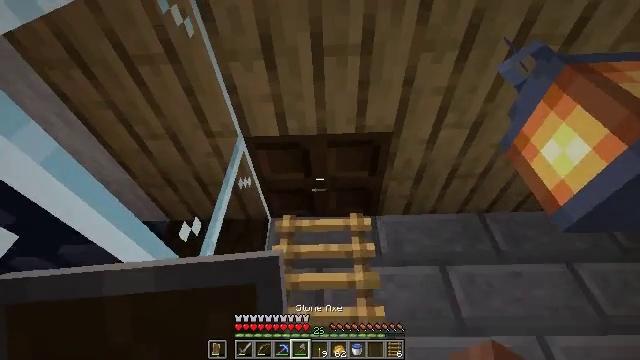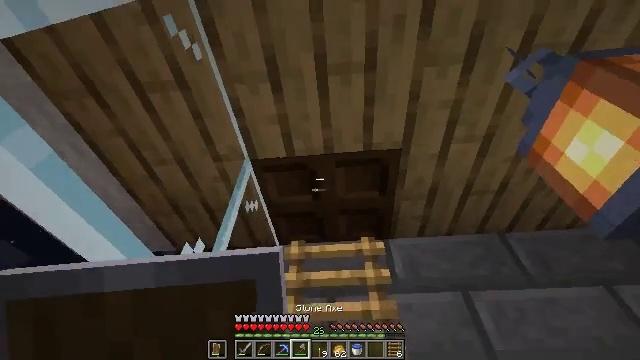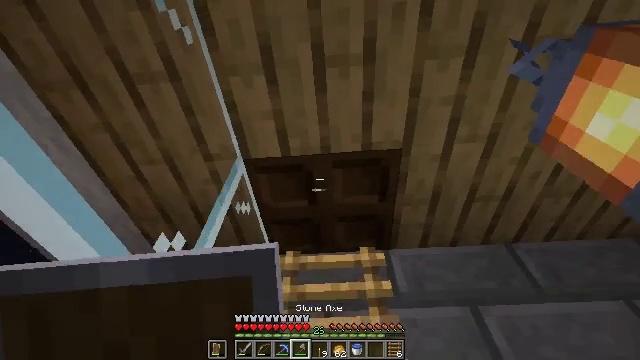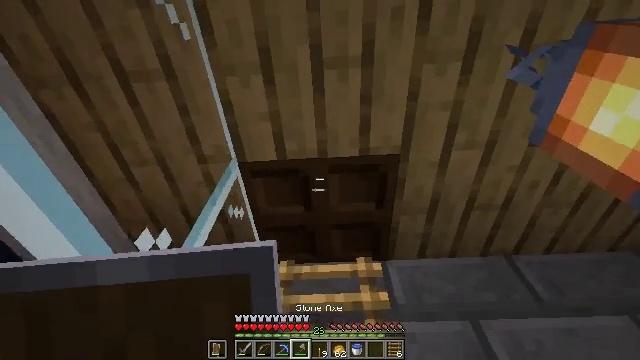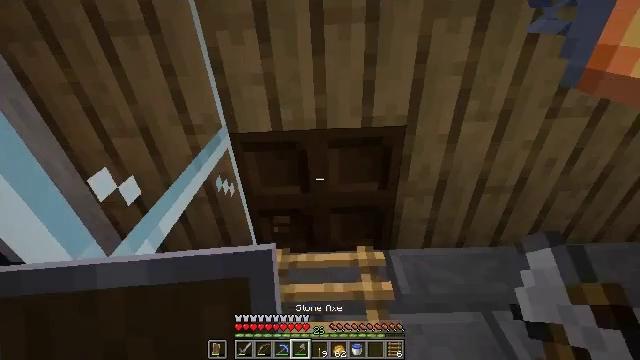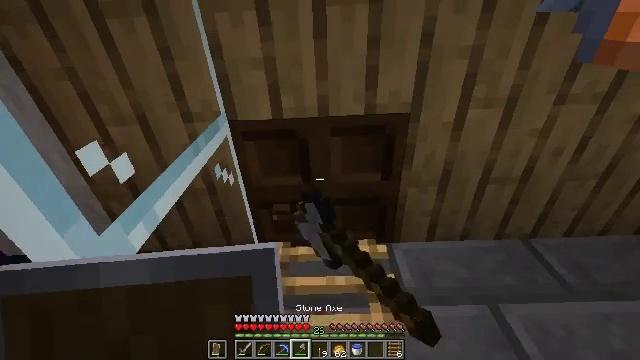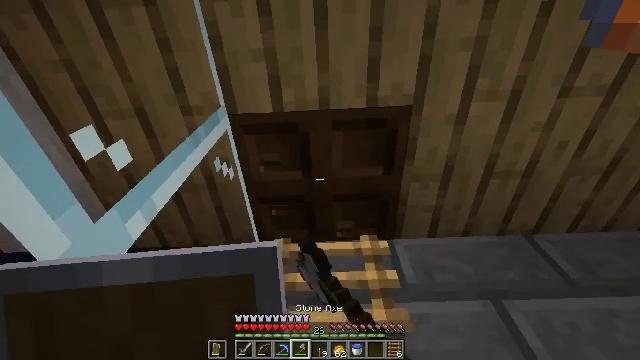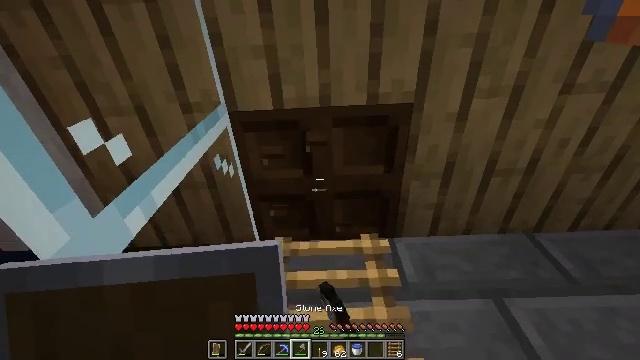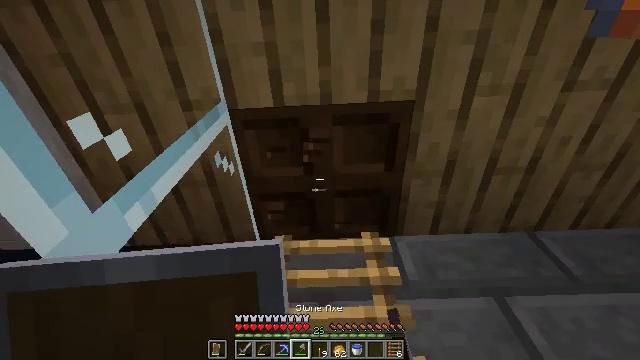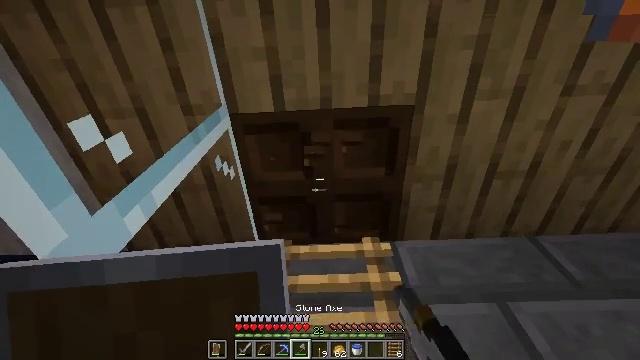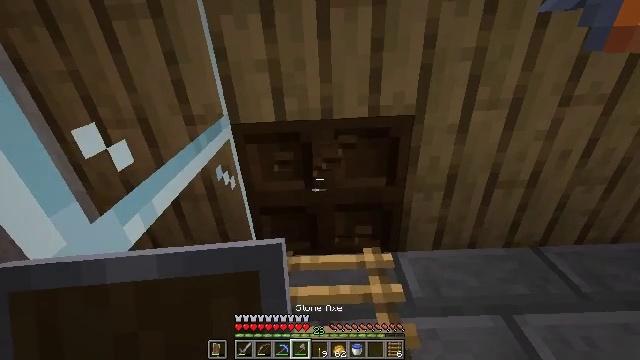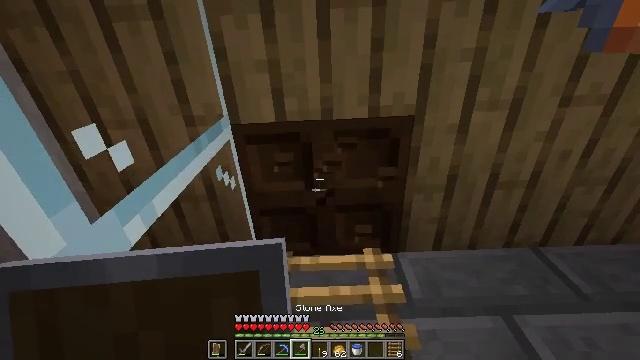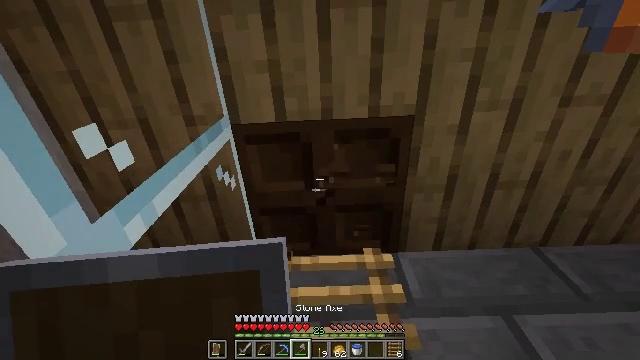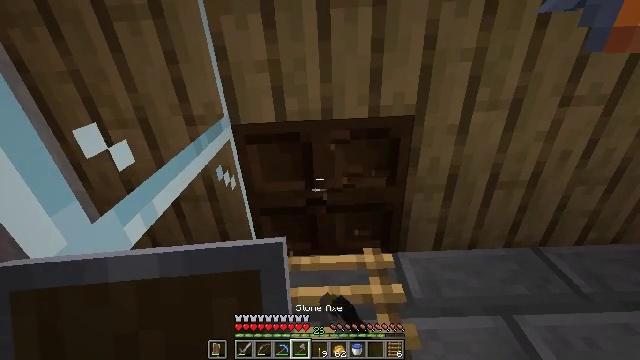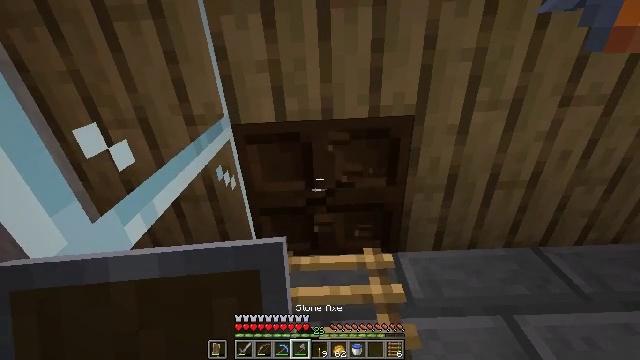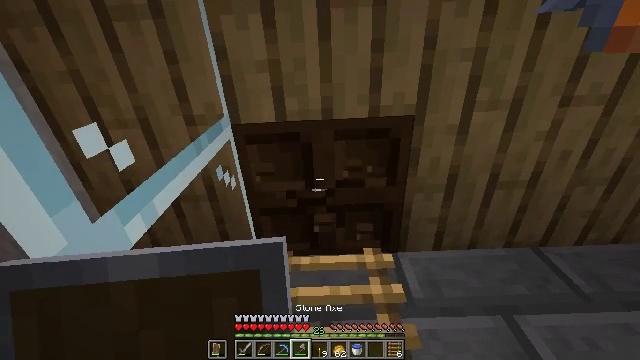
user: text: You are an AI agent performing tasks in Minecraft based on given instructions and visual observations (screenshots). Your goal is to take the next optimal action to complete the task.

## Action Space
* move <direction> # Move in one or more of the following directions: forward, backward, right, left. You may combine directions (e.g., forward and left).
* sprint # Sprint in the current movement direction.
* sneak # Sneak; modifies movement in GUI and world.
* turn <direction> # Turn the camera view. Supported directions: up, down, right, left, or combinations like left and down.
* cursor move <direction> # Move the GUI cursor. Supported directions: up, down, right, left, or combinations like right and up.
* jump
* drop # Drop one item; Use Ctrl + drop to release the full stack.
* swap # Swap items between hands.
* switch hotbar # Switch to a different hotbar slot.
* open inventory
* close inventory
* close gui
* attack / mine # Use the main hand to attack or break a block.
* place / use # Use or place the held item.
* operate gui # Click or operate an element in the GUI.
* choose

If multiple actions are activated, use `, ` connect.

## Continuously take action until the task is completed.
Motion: motion action
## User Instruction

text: Break the dark oak trapdoor to collect it.
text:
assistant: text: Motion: move forward, turn left and up
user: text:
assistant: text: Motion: move forward, turn up
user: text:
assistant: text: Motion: move forward, turn right and up
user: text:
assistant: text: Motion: turn up, attack / mine
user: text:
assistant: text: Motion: attack / mine
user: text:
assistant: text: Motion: attack / mine
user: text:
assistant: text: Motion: attack / mine
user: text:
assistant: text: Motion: attack / mine
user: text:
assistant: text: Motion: turn up, attack / mine
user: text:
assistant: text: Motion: turn up, attack / mine
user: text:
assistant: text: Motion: attack / mine
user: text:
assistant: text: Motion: attack / mine
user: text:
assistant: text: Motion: attack / mine
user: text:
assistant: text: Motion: attack / mine
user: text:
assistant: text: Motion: attack / mine
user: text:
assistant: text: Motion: attack / mine
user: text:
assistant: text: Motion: attack / mine
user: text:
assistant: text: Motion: attack / mine
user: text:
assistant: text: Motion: attack / mine
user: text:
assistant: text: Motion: attack / mine
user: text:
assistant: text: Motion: attack / mine
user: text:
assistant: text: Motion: attack / mine
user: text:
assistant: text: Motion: attack / mine
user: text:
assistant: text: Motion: attack / mine
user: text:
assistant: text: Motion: attack / mine
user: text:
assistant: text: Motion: attack / mine
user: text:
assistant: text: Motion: attack / mine
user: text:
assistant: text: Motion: attack / mine
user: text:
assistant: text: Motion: attack / mine
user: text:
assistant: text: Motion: attack / mine